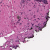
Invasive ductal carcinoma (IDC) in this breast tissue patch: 0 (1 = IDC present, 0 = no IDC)